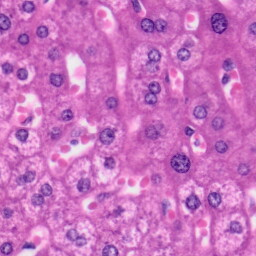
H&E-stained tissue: Liver